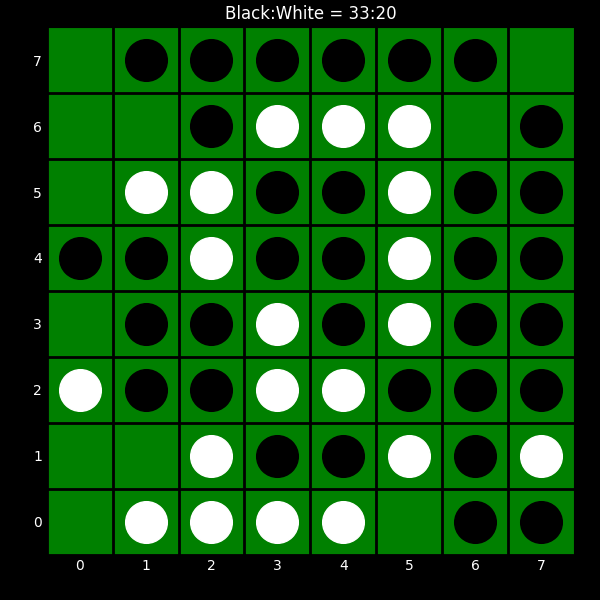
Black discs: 33
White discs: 20